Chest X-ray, AP view. Patient: 39 years old, sex F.
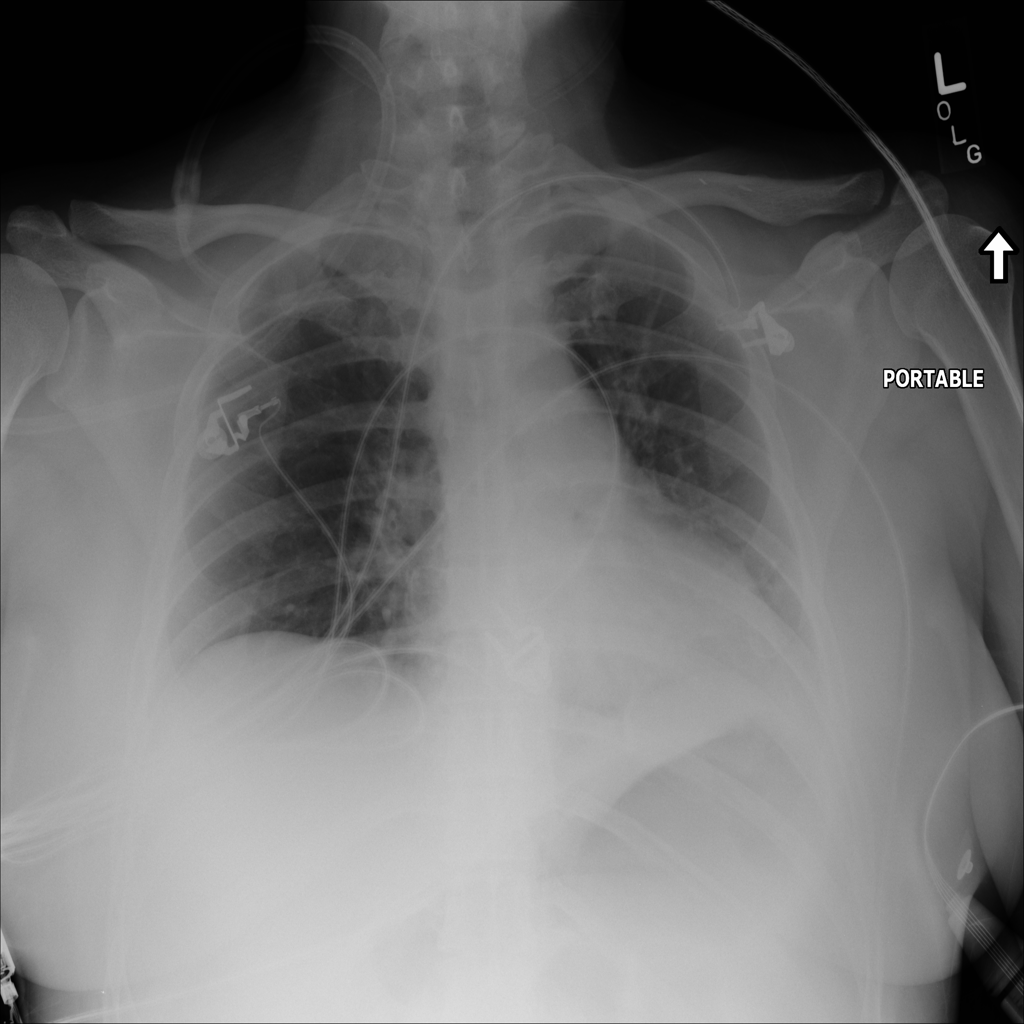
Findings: Edema, Infiltration